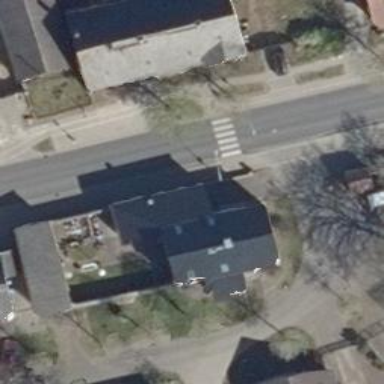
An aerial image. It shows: Secondary road with sidewalks on both sides.